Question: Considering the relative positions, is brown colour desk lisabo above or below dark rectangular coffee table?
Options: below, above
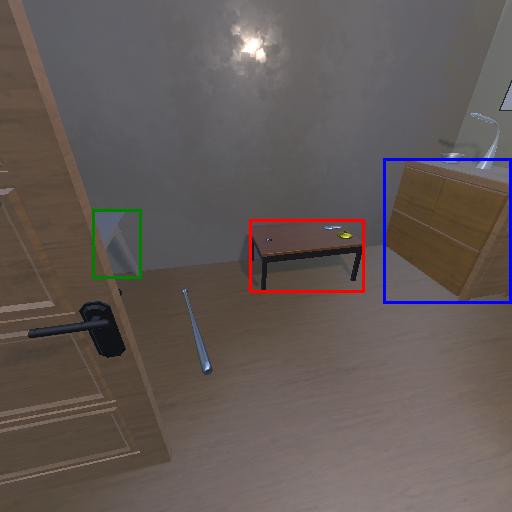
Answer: below